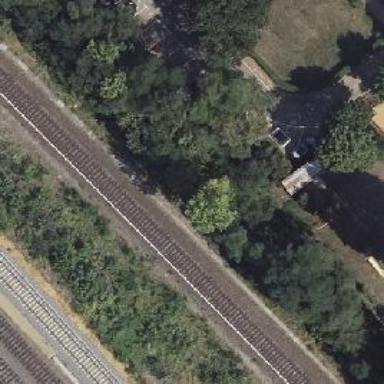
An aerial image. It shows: Railway signal.